Question: I have a gwt application. I have a requirement to show frequently server date to client side, For this, I used <URL>. While user logged into application , I am sending one rpc and create one timer which will send periodically event to client.
But due to memory leak, after debugging using <URL> I came to know that date object created inside timer and due to thread creation it is not being garbage collected.
Also I have attached one image which increase thread in debug mode.that might not at war I am not tested with war yet.
1)How can we make object eligible for garbage collection which are created inside thread?
2)what is other way to send server time to client?
3)How can we test GWT War using JProfiler?
'''
public class UtilityCallerActionHandler extends RemoteEventServiceServlet implements
ActionHandler<UtilityCaller, UtilityCallerResult> {
private static Timer myEventGeneratorTimer;
@Inject
public UtilityCallerActionHandler() {
}
@Override
public UtilityCallerResult execute(UtilityCaller action,
ExecutionContext context) throws ActionException {
try{
if(myEventGeneratorTimer == null) {
myEventGeneratorTimer = new Timer(true);
myEventGeneratorTimer.schedule(new ServerTimerTask(), 0, 10000);
}
return new UtilityCallerResult();
}catch (Exception e) {
CommonUtil.printStackTrace(e);
long exceptionBeanId = 0l;
if (e instanceof NTException) {
exceptionBeanId = ((NTException)e).getExceptionBeanId();
}
throw new NTActionException(NTException.getStackTrace(e),e.getCause(), exceptionBeanId);
}
}
@Override
public void undo(UtilityCaller action, UtilityCallerResult result,
ExecutionContext context) throws ActionException {
}
@Override
public Class<UtilityCaller> getActionType() {
return UtilityCaller.class;
}
private class ServerTimerTask extends TimerTask
{
public void run() {
final Date theEventMessage = new Date();
//create the event
Event theEvent = new NTTimerEvent(theEventMessage);
//add the event, so clients can receive it
addEvent(NTTimerEvent.SERVER_MESSAGE_DOMAIN, theEvent);
}
}
}
'''

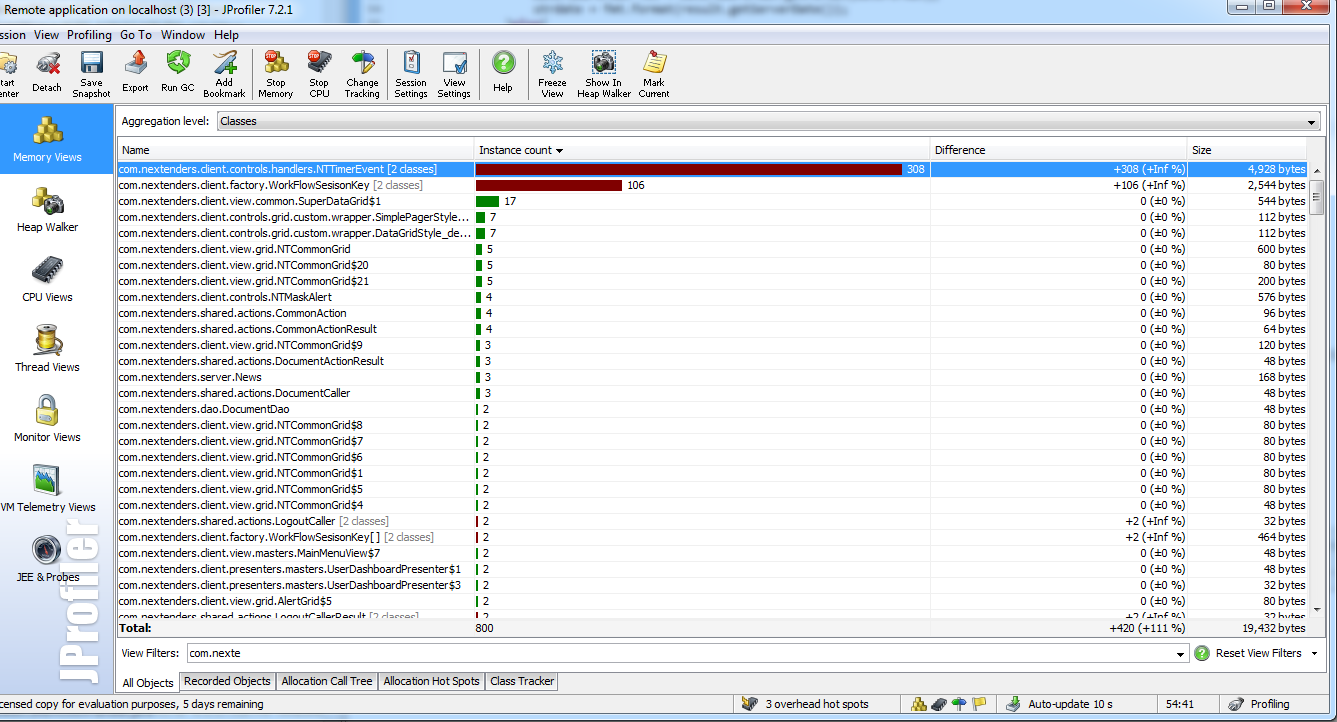
Answer: Even with use of GWTEventService the round trip cost is same. You are not saving much bandwidth or processing in push vs pull. I would prefer one of the following approaches
1. Timer based server polling using RPC. Set the timer for 5 to 10 minutes delay ( one rpc call with that delay does not cost much)
2. Subir's suggestion of making one RPC call for date on load and using that for the current session on browser.